Question: When Copy&Paste text and some other cases it crashes. Can't submit form after that.

Here's my javascript params with image uploader:
'''
require('froala-editor/js/froala_editor.pkgd.min');
$(function () {
'use strict';
$('.editor').froalaEditor({
htmlAllowedEmptyTags: ['footnote'],
heightMin: 400,
// Set the language code.
language: 'ru',
imageUploadParam: 'image_param',
imageUploadParams: {id: 'my_editor'},
imageUploadURL: '/admin/froala/upload-image',
imageUploadMethod: 'POST',
imageAllowedTypes: ['jpeg', 'jpg', 'png'],
requestHeaders: {
'X-CSRF-TOKEN': $('meta[name="csrf-token"]').attr('content')
}
})
});
'''
And html:
'''
<div class="col-sm-6">
<div class="form-group">
<label for="description">Description</label>
<textarea class="editor" rows="10" name="description" id="description" required>{{ old('description') }}</textarea>
</div>
</div>
'''
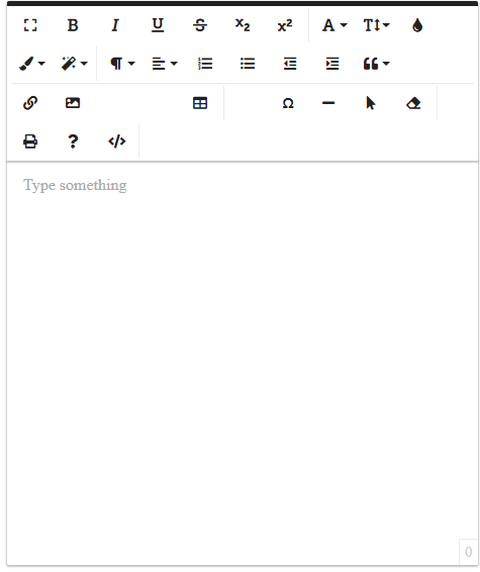
Answer: I'm also facing with your problem, and today I had a trick to handle it.
You can refer <URL>
I guess you've use CSS to hide the unlicense banner of Froala, so it will be crash after model changed 11 times. This is my simple demo to detect this problem
<URL>.
'''
div.fr-wrapper>div>a {
/* display: none !important; */
/* position: fixed; */
/* z-index: -99999 !important; */
font-size: 0px !important;
padding: 0px !important;
height: 0px !important;
}
'''
In the CSS code, if we use 'display: none', it will be crash after 11th change. You can try if you use 'display: none', after you edit, it will crash after 11 times.
I found a trick how to handle this problem, I don't hide banner, but I set it is invisible by 'font-size: 0' and 'padding: 0' as my code above.